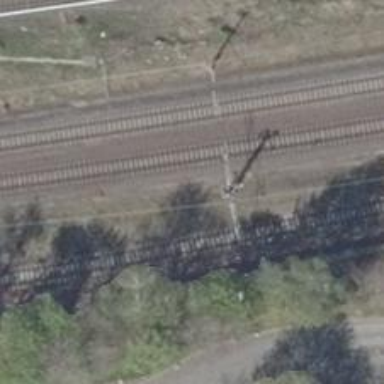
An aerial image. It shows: Milestone along the railway with catenary mast.